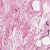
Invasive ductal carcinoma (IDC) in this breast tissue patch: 0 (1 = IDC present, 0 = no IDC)